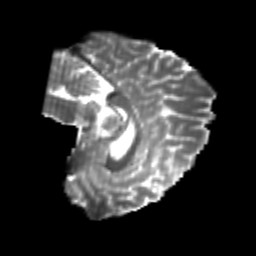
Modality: T2w
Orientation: sagittal
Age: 20
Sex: female
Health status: healthy
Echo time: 0.074 s